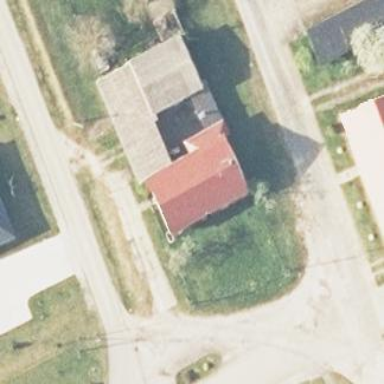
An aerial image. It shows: House with gabled roof oriented along the structure.